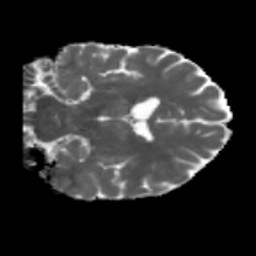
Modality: MD
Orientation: coronal
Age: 42
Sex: male
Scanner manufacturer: siemens
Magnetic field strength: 3 T
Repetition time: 5.47 s
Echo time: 0.0854 s